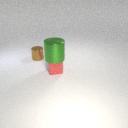
small red rubber cube below large green metal cylinder